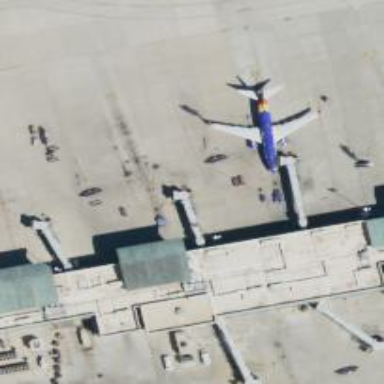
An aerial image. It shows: Airport gate.